Question: I'm trying to emulate a "toolbar" type floating menu used by the android google plus app. The menu appears when you scroll up the page and hides nicely when you scroll down.
I'm guessing this is a linear layout with some sort of animation. Is that correct? Any ideas on how to reproduce?

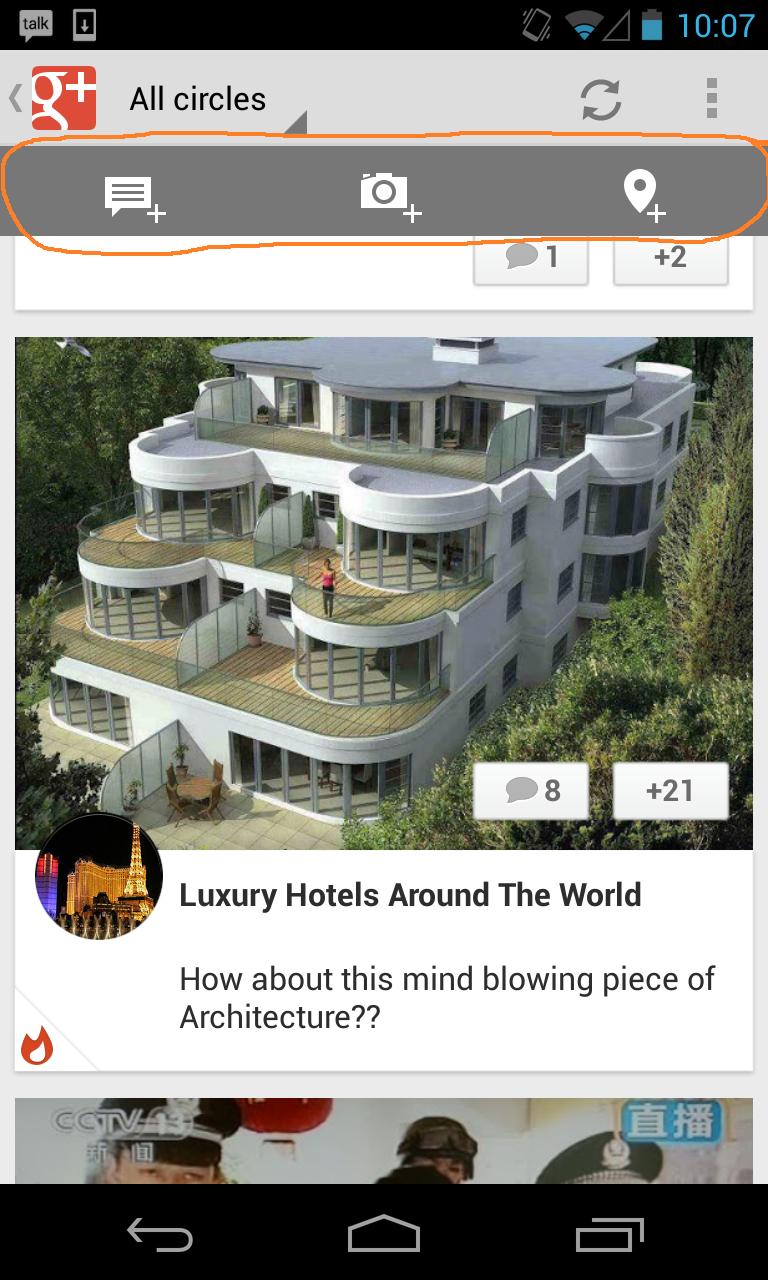
Answer: One way to achieve this effect is to call animate().translationY(value) on the object you want to slide down/up.